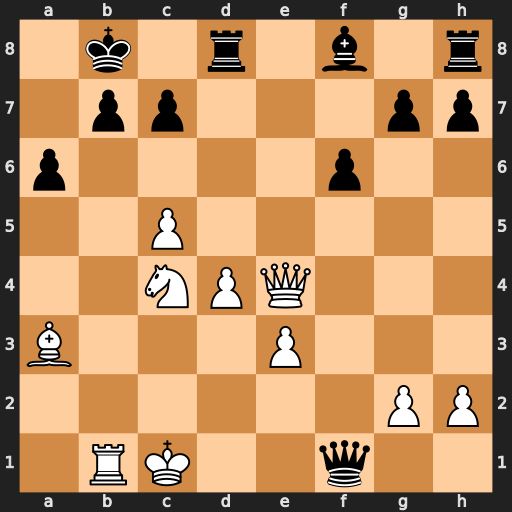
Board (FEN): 1k1r1b1r/1pp3pp/p4p2/2P5/2NPQ3/B3P3/6PP/1RK2q2
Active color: w
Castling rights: -
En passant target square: -
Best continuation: Kd2 Qxb1 Qxb1